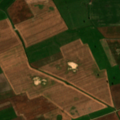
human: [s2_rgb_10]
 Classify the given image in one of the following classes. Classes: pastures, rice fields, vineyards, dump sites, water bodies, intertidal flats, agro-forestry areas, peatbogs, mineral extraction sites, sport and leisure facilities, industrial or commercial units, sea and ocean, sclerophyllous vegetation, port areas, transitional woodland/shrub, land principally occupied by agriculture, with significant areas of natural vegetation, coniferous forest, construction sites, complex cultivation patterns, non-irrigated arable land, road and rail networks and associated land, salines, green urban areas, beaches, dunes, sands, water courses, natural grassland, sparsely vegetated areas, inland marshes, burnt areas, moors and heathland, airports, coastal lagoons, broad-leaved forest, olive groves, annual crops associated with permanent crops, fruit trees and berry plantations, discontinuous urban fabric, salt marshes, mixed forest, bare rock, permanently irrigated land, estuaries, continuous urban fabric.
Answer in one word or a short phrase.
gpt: non-irrigated arable land, pastures